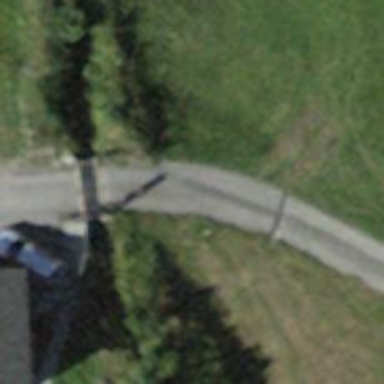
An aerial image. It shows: Track road leading to grass-covered bridge.